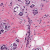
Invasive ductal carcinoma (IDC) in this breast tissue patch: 1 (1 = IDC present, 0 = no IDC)